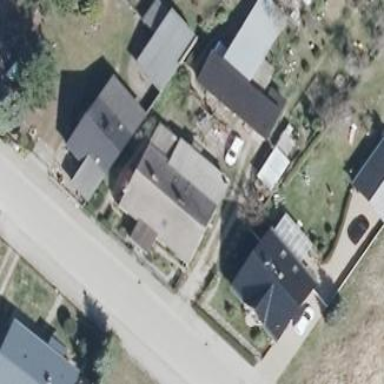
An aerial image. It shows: Detached building.